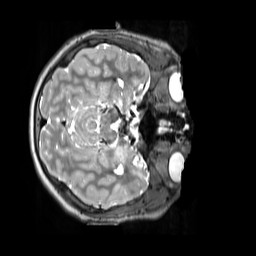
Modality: T2w
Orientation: axial
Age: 12
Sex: male
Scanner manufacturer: siemens
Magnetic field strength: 3 T
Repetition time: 3.2 s
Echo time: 0.408 s